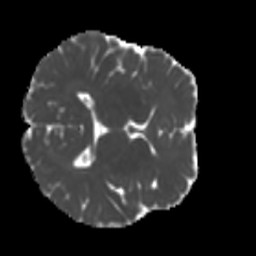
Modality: MD
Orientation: axial
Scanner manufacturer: siemens
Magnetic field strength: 3 T
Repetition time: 4 s
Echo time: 0.0594 s